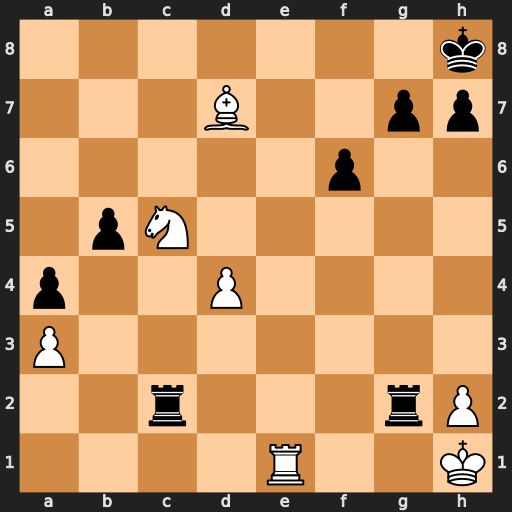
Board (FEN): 7k/3B2pp/5p2/1pN5/p2P4/P7/2r3rP/4R2K
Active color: w
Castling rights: -
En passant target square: -
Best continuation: Re8#